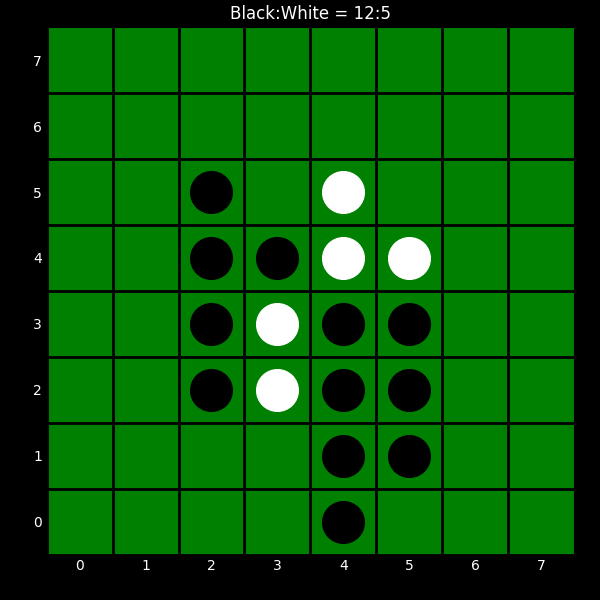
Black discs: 12
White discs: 5